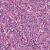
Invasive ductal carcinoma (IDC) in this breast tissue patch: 1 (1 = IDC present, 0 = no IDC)